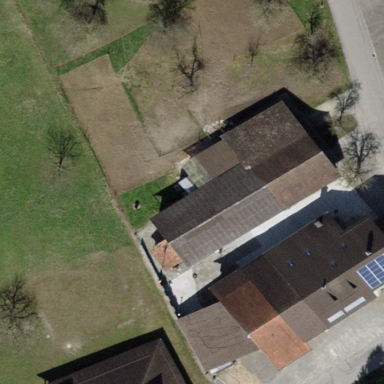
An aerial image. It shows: Gabled roofed house.